Field crop: tomato
Growth stage: 2
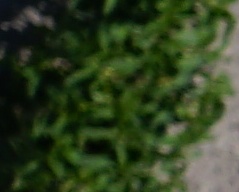
Species: tomato